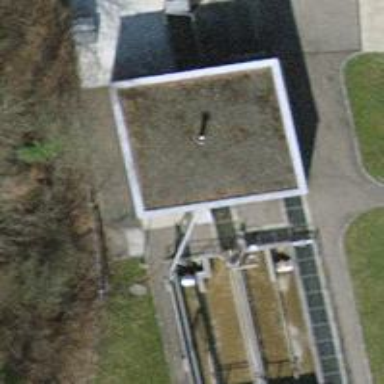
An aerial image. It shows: Building with storage tank.